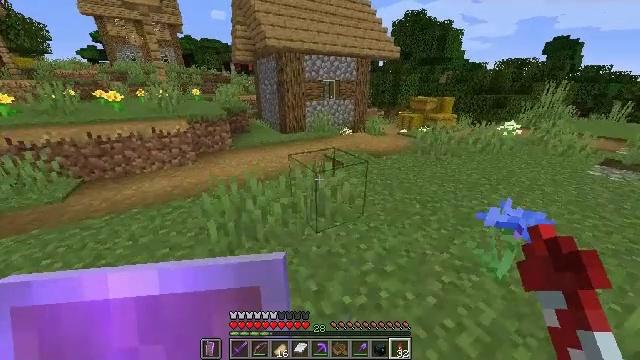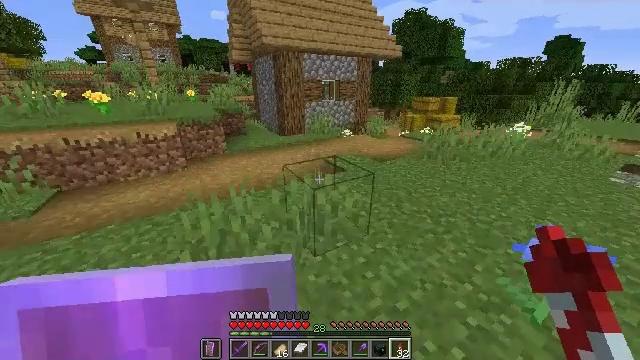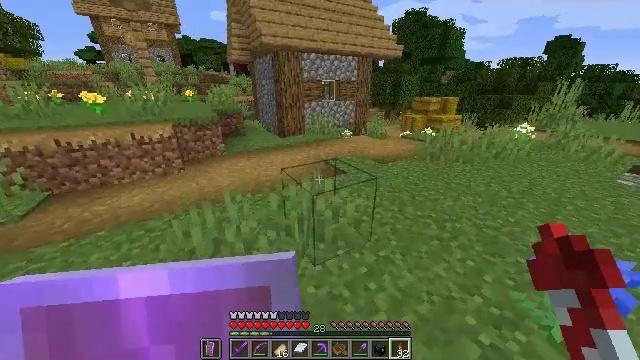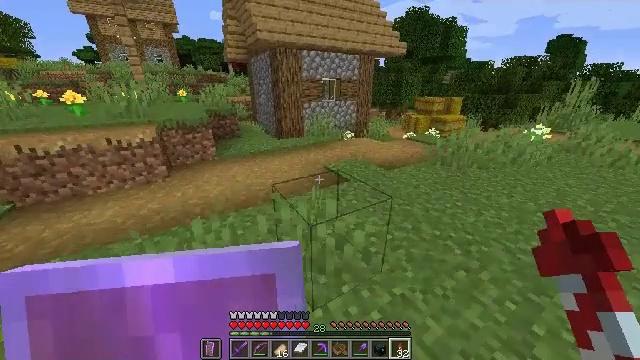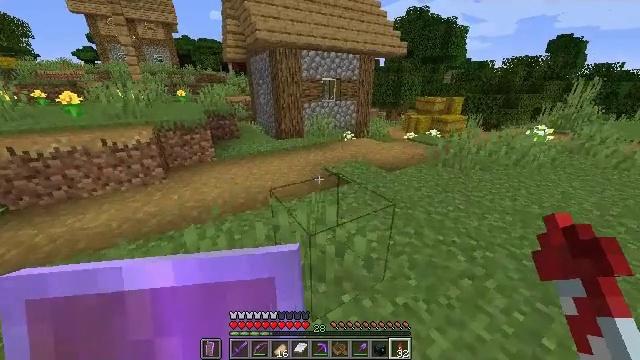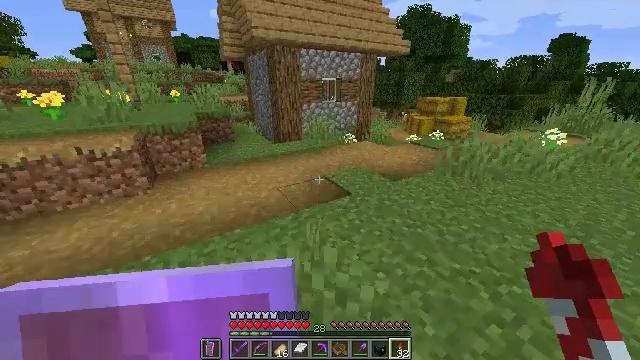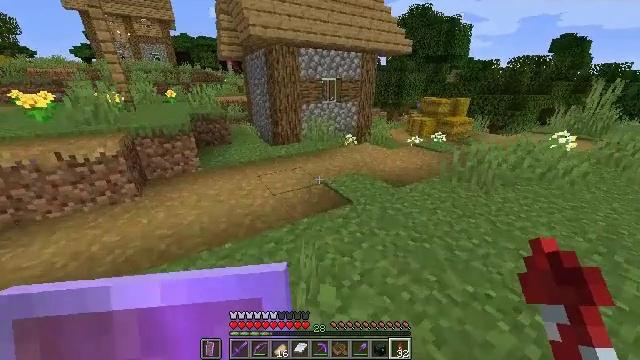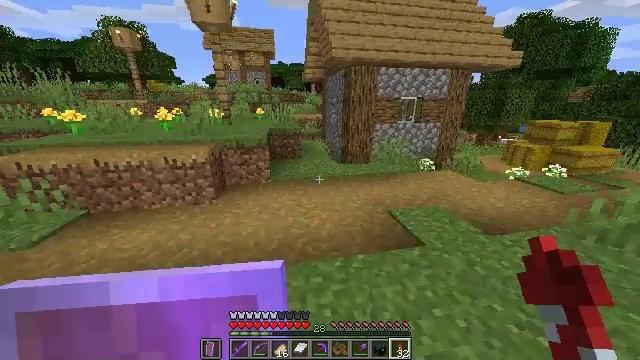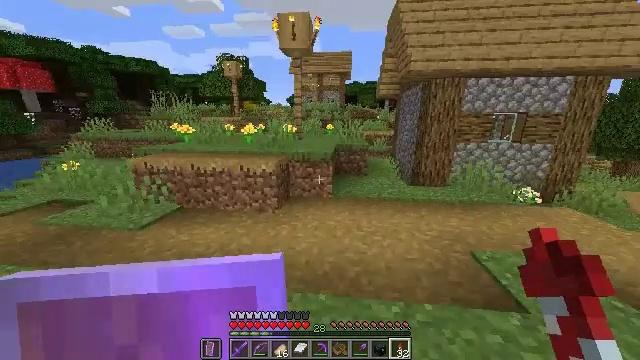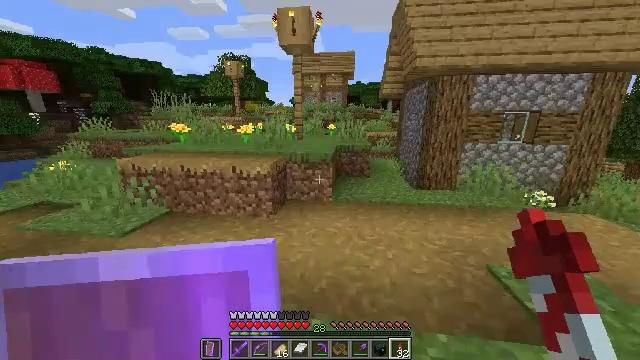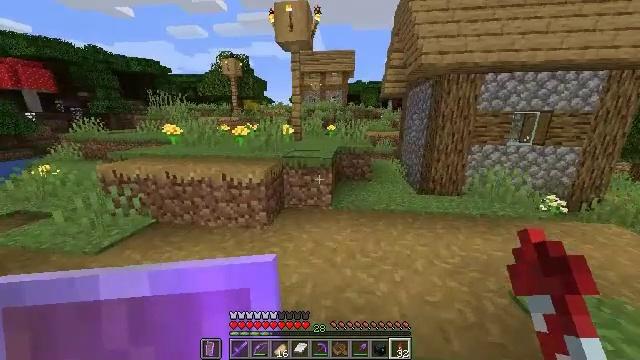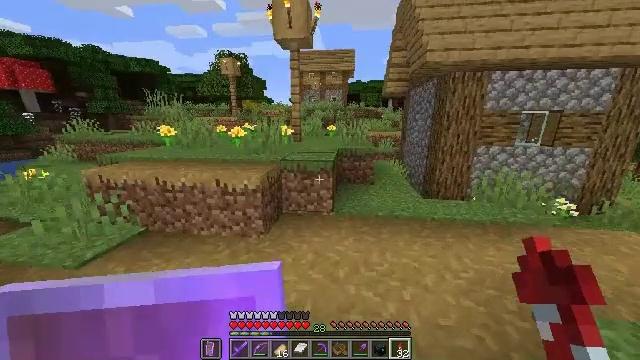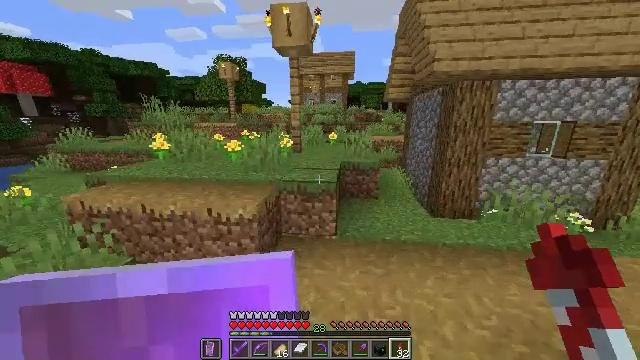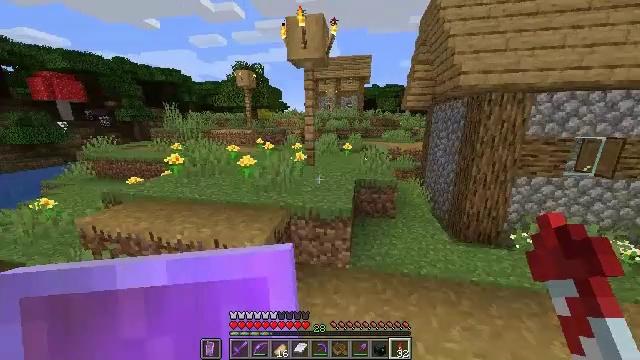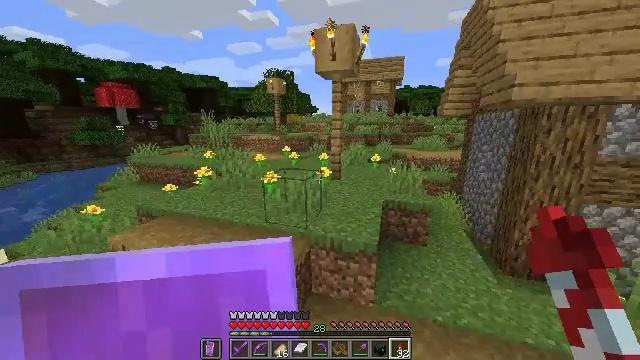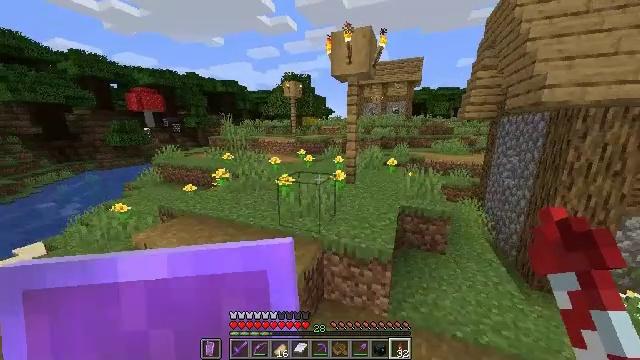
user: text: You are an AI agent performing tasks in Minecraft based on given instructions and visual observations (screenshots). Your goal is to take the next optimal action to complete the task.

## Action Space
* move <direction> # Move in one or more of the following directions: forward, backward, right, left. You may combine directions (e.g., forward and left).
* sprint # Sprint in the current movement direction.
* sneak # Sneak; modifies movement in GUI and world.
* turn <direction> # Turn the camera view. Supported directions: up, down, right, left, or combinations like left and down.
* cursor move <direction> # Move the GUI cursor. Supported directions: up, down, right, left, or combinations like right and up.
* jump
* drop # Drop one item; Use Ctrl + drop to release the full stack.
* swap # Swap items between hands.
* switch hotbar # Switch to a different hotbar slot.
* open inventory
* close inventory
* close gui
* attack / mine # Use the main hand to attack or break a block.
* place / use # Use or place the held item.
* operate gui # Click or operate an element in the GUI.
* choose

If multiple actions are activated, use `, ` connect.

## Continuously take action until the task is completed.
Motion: motion action
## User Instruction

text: Reclaim the grass path segment.
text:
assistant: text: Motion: move forward, sprint
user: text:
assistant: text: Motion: move forward, sprint
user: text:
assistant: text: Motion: move forward, sprint
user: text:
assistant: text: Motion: move forward, sprint
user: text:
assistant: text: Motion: move forward, sprint
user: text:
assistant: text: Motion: move forward, sprint
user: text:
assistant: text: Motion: move forward, sprint, turn left and up
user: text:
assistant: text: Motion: move forward, sprint, turn left and up
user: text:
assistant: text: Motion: move forward, sprint
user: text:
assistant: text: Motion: move forward, sprint
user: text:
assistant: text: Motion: move forward, sprint
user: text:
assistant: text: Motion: move forward, sprint, jump
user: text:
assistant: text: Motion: move forward, sprint, turn left, jump
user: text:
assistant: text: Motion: move forward, sprint, turn left, jump
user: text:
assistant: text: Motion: move forward, sprint, turn left, jump
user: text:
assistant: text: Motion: move forward, sprint, jump
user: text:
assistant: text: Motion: move forward, sprint
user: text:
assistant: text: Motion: move forward, sprint
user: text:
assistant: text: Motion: move forward, sprint
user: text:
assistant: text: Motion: move forward, sprint
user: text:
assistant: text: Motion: move forward, sprint
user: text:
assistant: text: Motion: move forward, sprint
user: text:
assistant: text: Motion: move forward, sprint, jump
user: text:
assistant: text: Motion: move forward, sprint, jump
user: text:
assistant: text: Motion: move forward, sprint, jump
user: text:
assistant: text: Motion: move forward, sprint, jump
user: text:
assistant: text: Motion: move forward, sprint, jump
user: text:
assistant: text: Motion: move forward, sprint
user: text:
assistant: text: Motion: move forward, sprint
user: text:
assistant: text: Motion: move forward, sprint